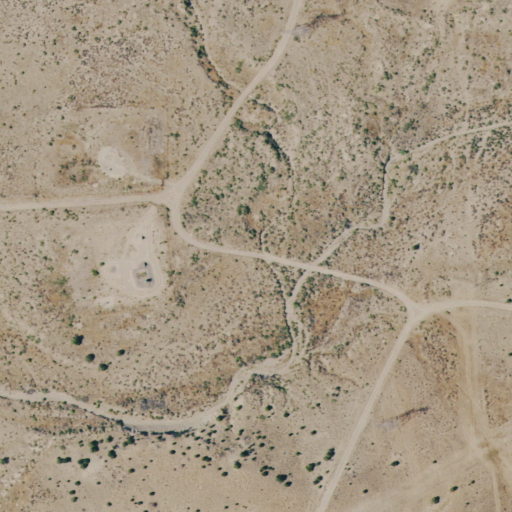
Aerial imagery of valley in Colorado named Stag Canyon containing only shrub